Question: I am using the editable invoice template to make the invoice. It looks great on the browser but when a certain number of item is added in the table, the bottom part(as attached in image) becomes cut like that. How do i fix this? I want it to automatically printed to second page when the item is many, and printed on the first page when it fits well.
Thanks!

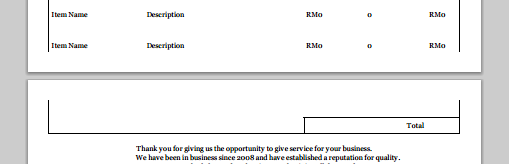
Answer: For you should use '<thead>', '<tbody>' and '<tfoot>' Tags. While you should experiment if you need '<tfoot>'. The other two are quite useful. The headline of your table will be repeated on every page which will make your table not look so much cut. '<tfoot>' will also copy the what you define as footer on every page, which may not be desired.
For you should experiment with 'page-break-before' or 'page-break-after' commands. While these will not help you if you have a page filling div they may help you on smaller ones.